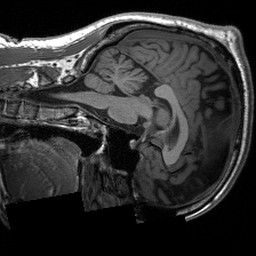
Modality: T1w
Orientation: sagittal
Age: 25
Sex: male
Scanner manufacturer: siemens
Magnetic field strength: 3 T
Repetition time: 2.3 s
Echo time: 0.00233 s